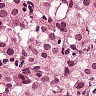
Metastatic tissue present: yes